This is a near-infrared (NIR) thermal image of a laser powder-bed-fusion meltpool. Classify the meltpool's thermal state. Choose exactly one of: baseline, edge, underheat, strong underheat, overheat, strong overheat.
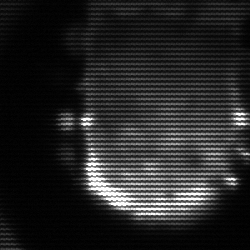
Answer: baseline